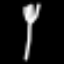
Label: fork